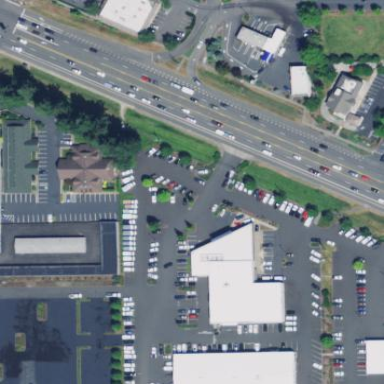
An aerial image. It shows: Car shop in retail area.